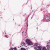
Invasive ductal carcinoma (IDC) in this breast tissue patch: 0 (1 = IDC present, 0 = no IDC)